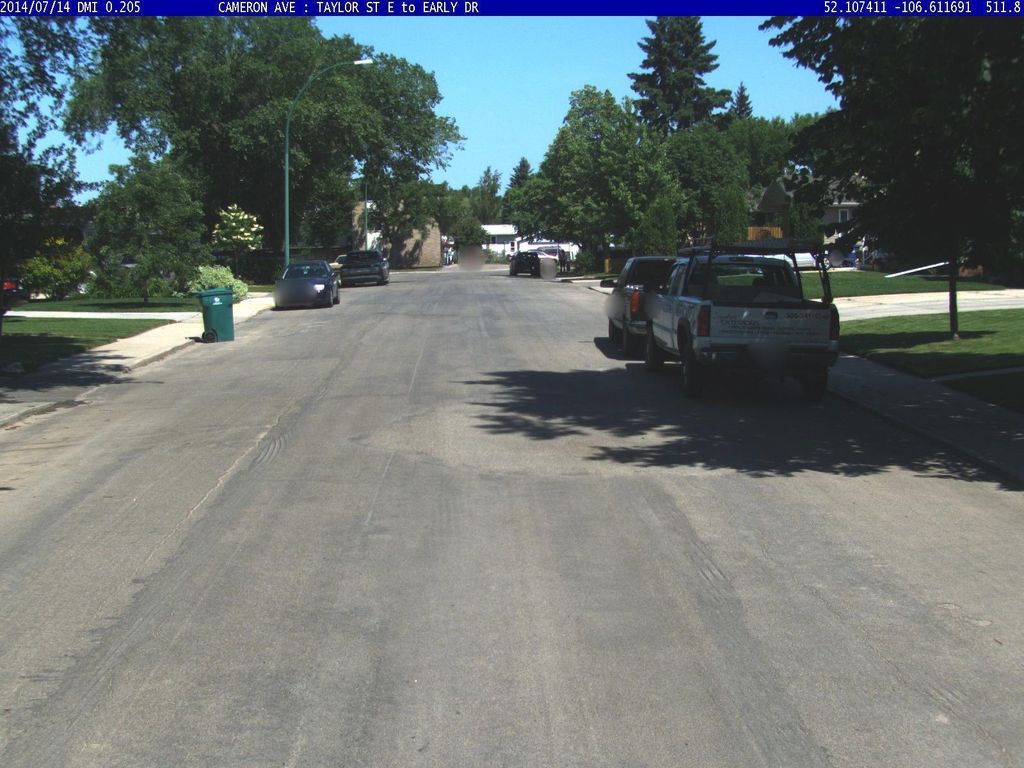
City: saskatoon